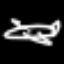
Label: airplane